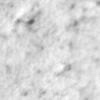
Label: no_change